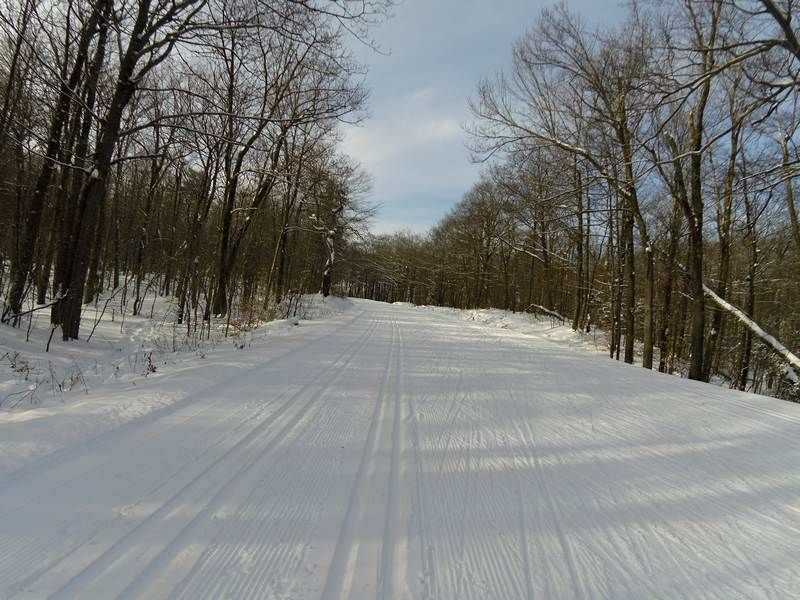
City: ottawa-gatineau